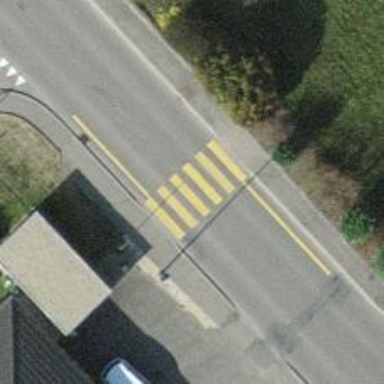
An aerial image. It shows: Marked crossing on footway.